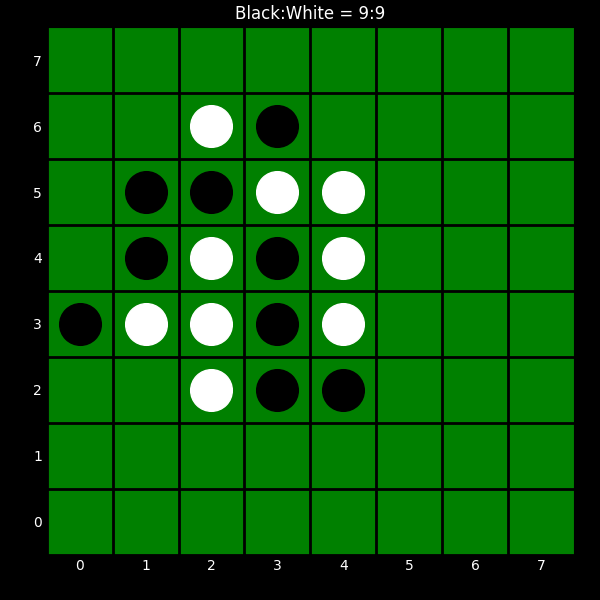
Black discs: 9
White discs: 9